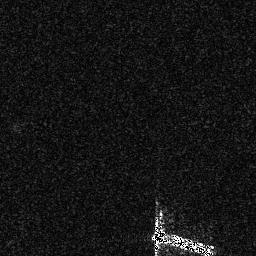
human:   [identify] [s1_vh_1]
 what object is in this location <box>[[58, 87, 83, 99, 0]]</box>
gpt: <ref>1 large ship at the bottom right</ref>